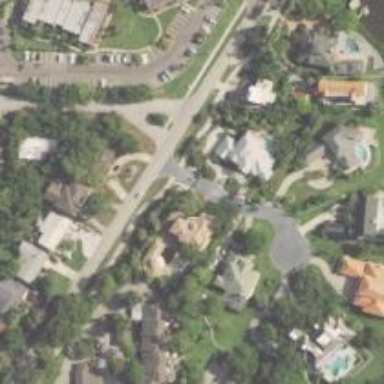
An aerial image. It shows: Residential road.